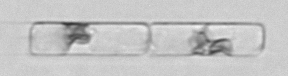
Label: Guinardia_delicatula